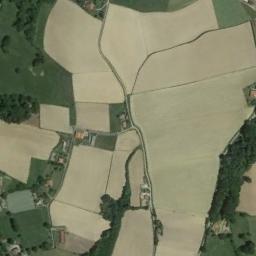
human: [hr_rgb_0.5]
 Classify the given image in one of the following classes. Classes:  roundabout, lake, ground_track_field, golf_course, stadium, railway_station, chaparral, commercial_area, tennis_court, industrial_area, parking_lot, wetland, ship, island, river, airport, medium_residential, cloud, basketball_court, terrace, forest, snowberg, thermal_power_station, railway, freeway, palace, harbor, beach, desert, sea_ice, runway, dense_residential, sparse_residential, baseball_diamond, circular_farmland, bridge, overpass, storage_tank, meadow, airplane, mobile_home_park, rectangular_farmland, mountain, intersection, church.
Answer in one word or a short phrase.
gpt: rectangular_farmland